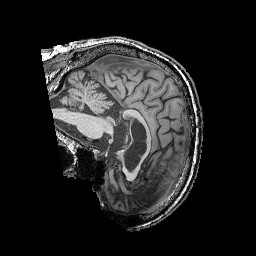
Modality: T1w
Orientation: sagittal
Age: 67
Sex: male
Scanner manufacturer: siemens
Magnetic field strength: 3 T
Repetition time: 2.25 s
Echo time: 0.00411 s